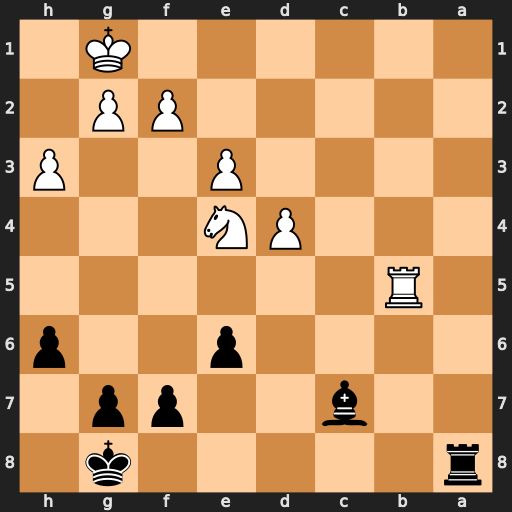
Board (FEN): r5k1/2b2pp1/4p2p/1R6/3PN3/4P2P/5PP1/6K1
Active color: b
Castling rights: -
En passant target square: -
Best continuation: Ra1+ Rb1 Rxb1#